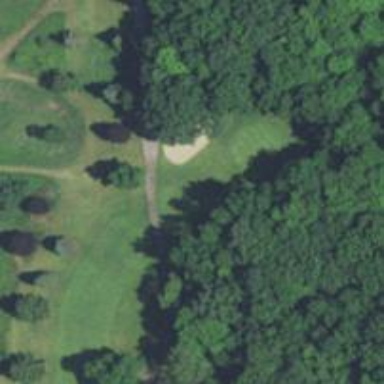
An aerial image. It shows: Asphalt path that serves as golf cartpath.